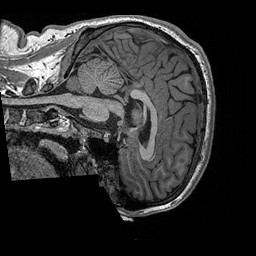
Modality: T1w
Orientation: sagittal
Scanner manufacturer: ge
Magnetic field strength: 3 T
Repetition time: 2.349 s
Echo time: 0.002968 s